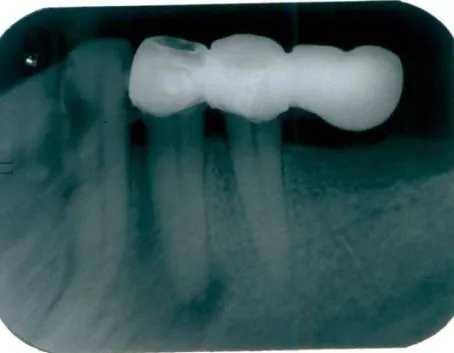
Tooth 34 with periapical contoured radiolucency.
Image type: radiology (x_ray)